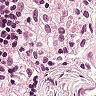
Metastatic tissue present: no